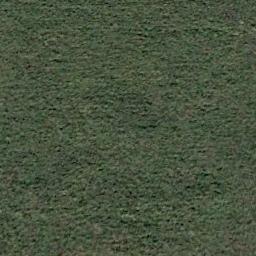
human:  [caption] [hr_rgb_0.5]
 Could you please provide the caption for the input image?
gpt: The meadow is dense but uneven .

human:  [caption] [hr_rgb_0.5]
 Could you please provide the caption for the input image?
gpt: A large lush green meadow covered with green grass .

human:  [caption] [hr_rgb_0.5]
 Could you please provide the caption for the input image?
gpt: There are two intersecting paths in the grass .

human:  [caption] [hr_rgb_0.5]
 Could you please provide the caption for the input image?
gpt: This meadow has evenly distributed dense grasses .

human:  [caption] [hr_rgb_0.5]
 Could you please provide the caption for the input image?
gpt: A dense meadow with many green grass .